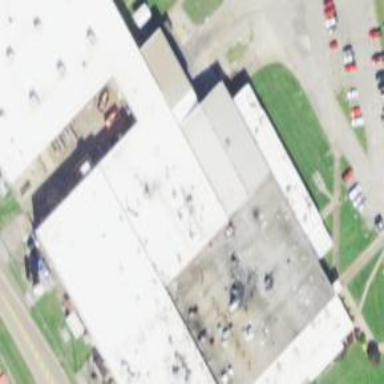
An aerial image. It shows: Building.